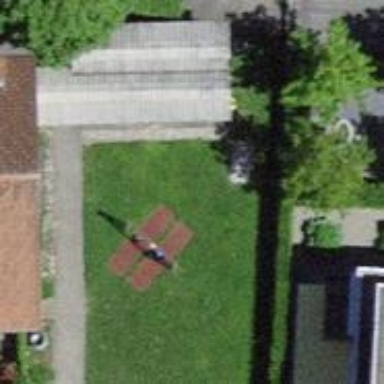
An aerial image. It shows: Playground with swings.